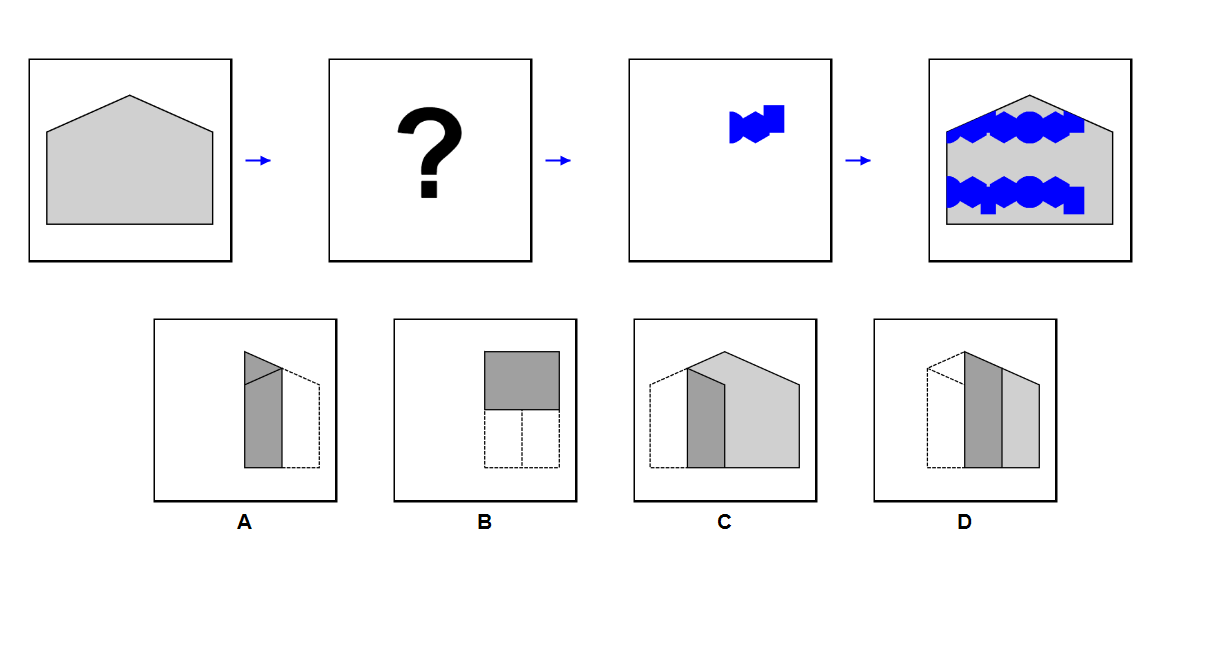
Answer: A